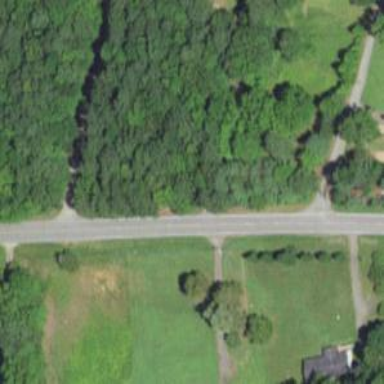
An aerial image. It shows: Secondary road.